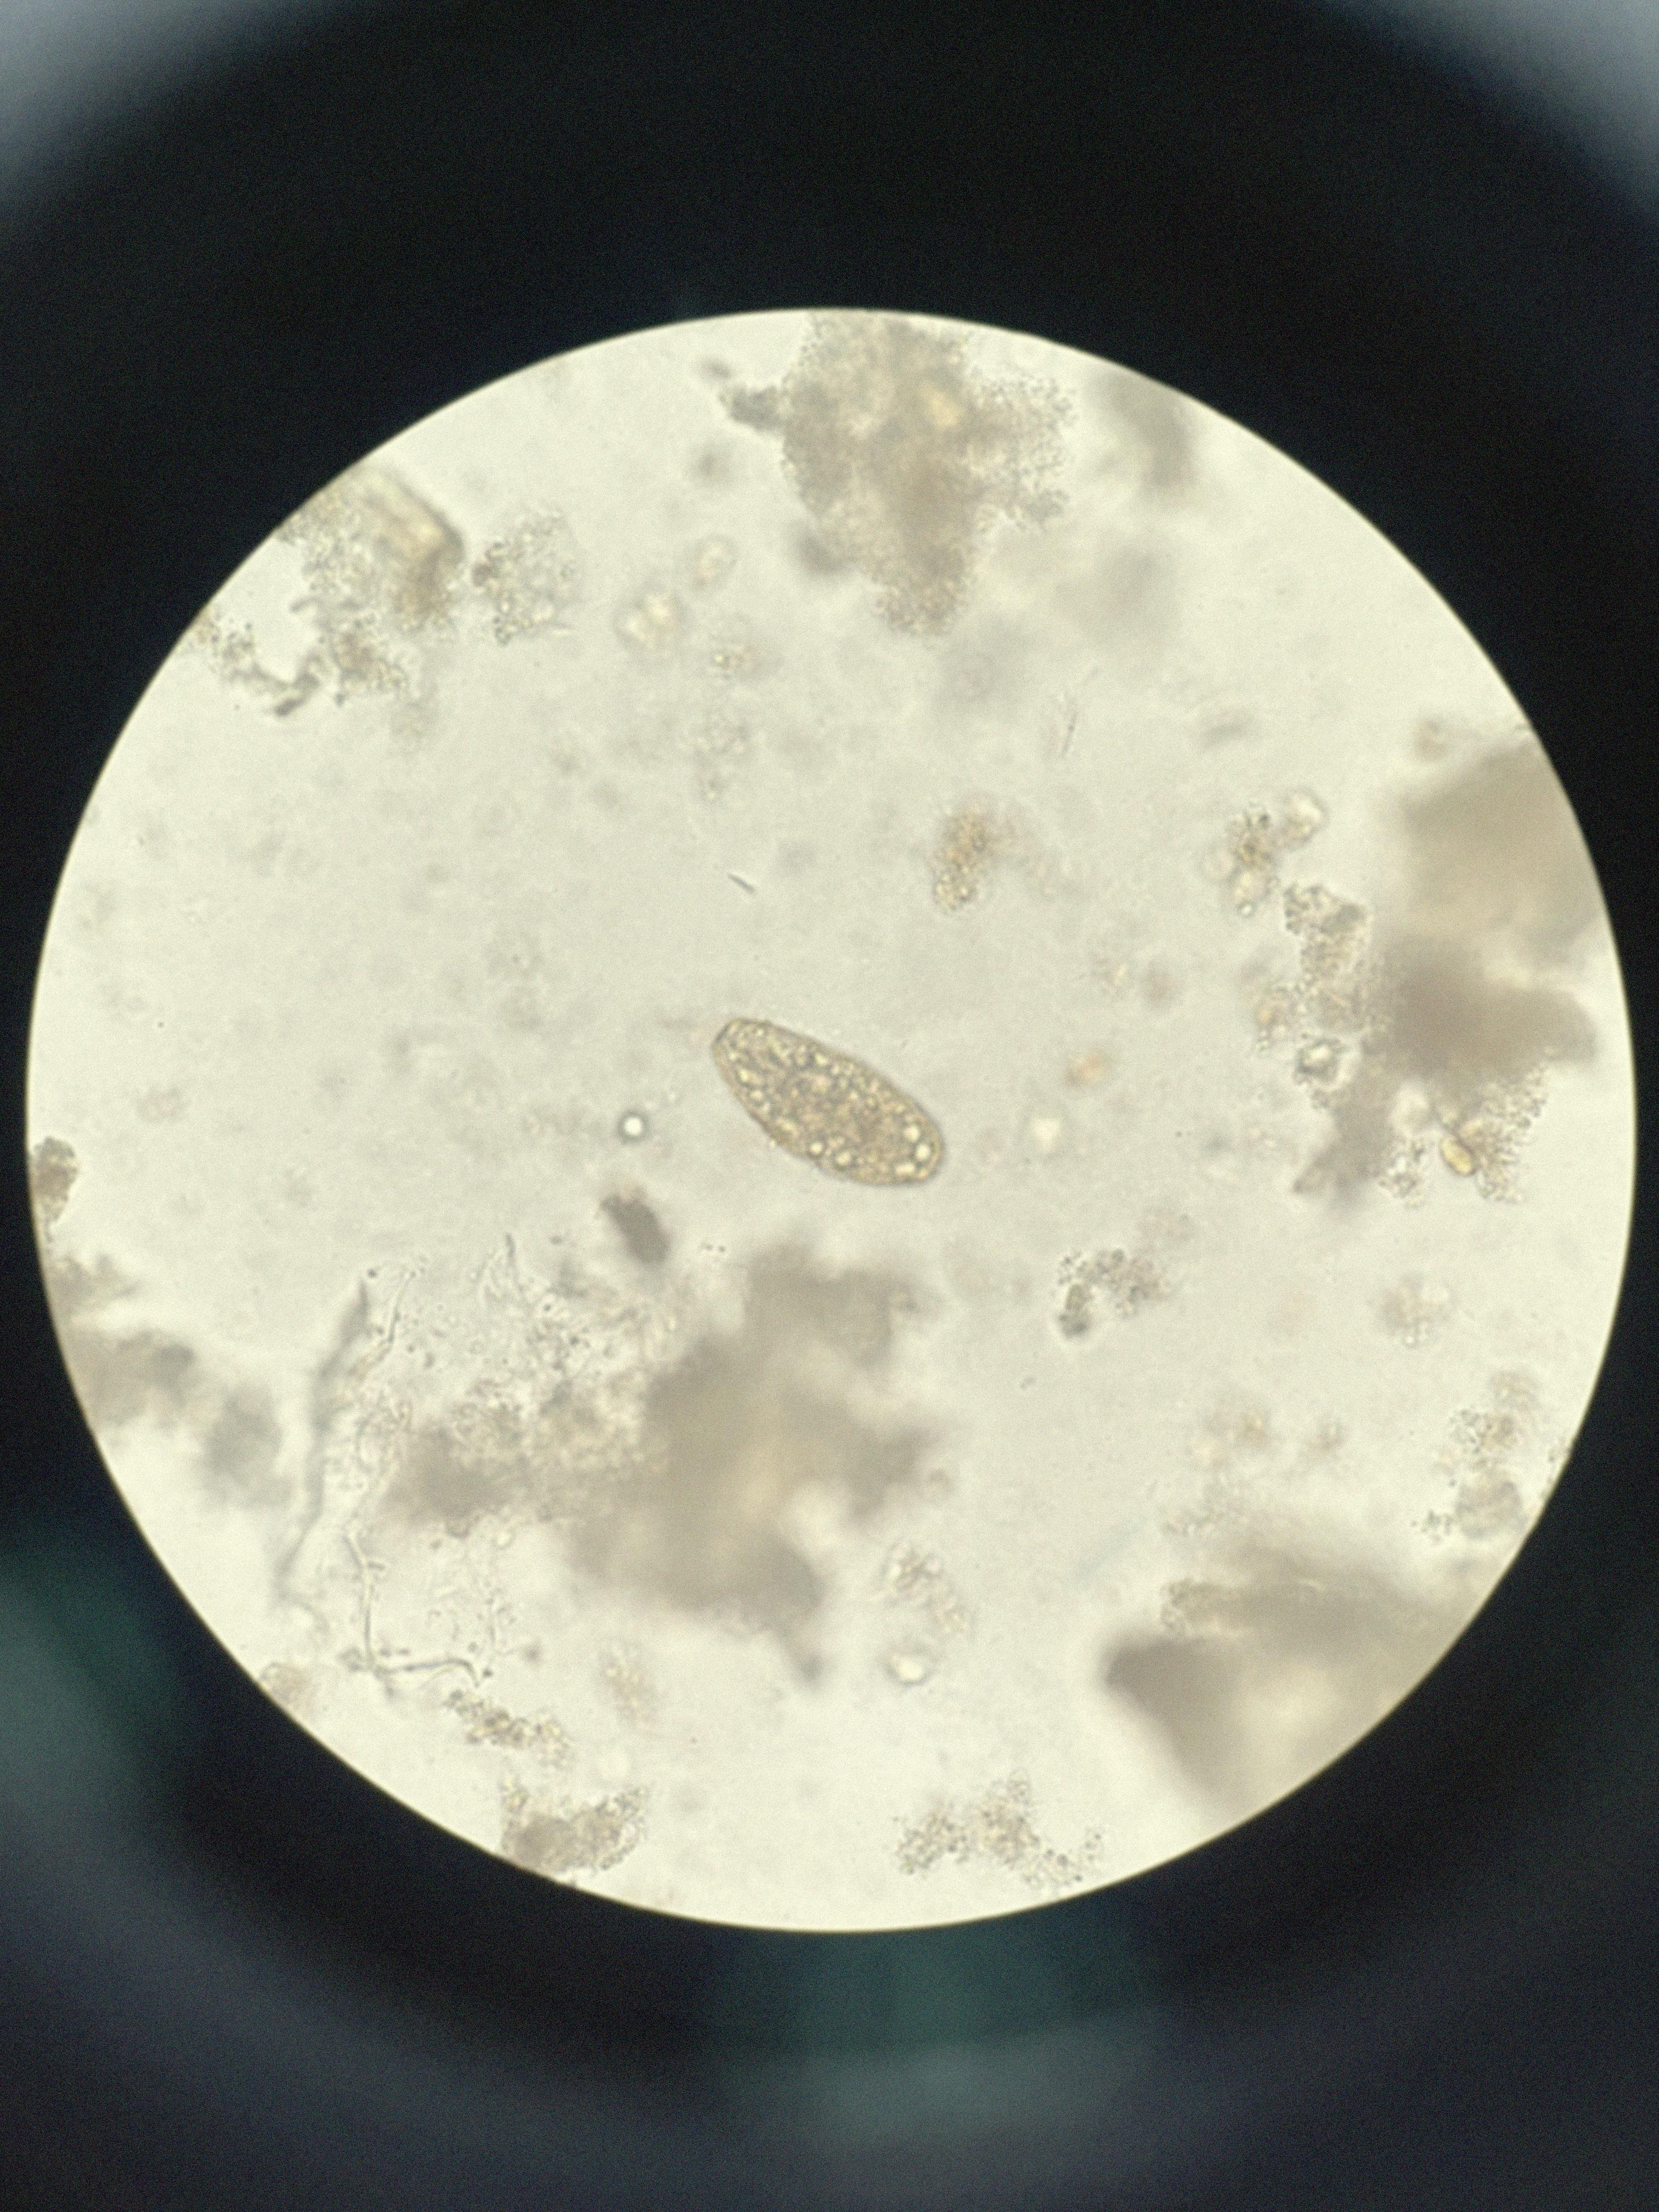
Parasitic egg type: Ascaris lumbricoides